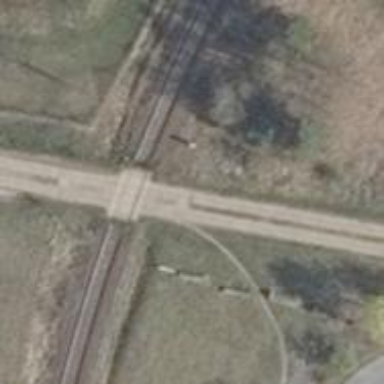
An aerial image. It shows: Railway level crossing.